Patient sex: M
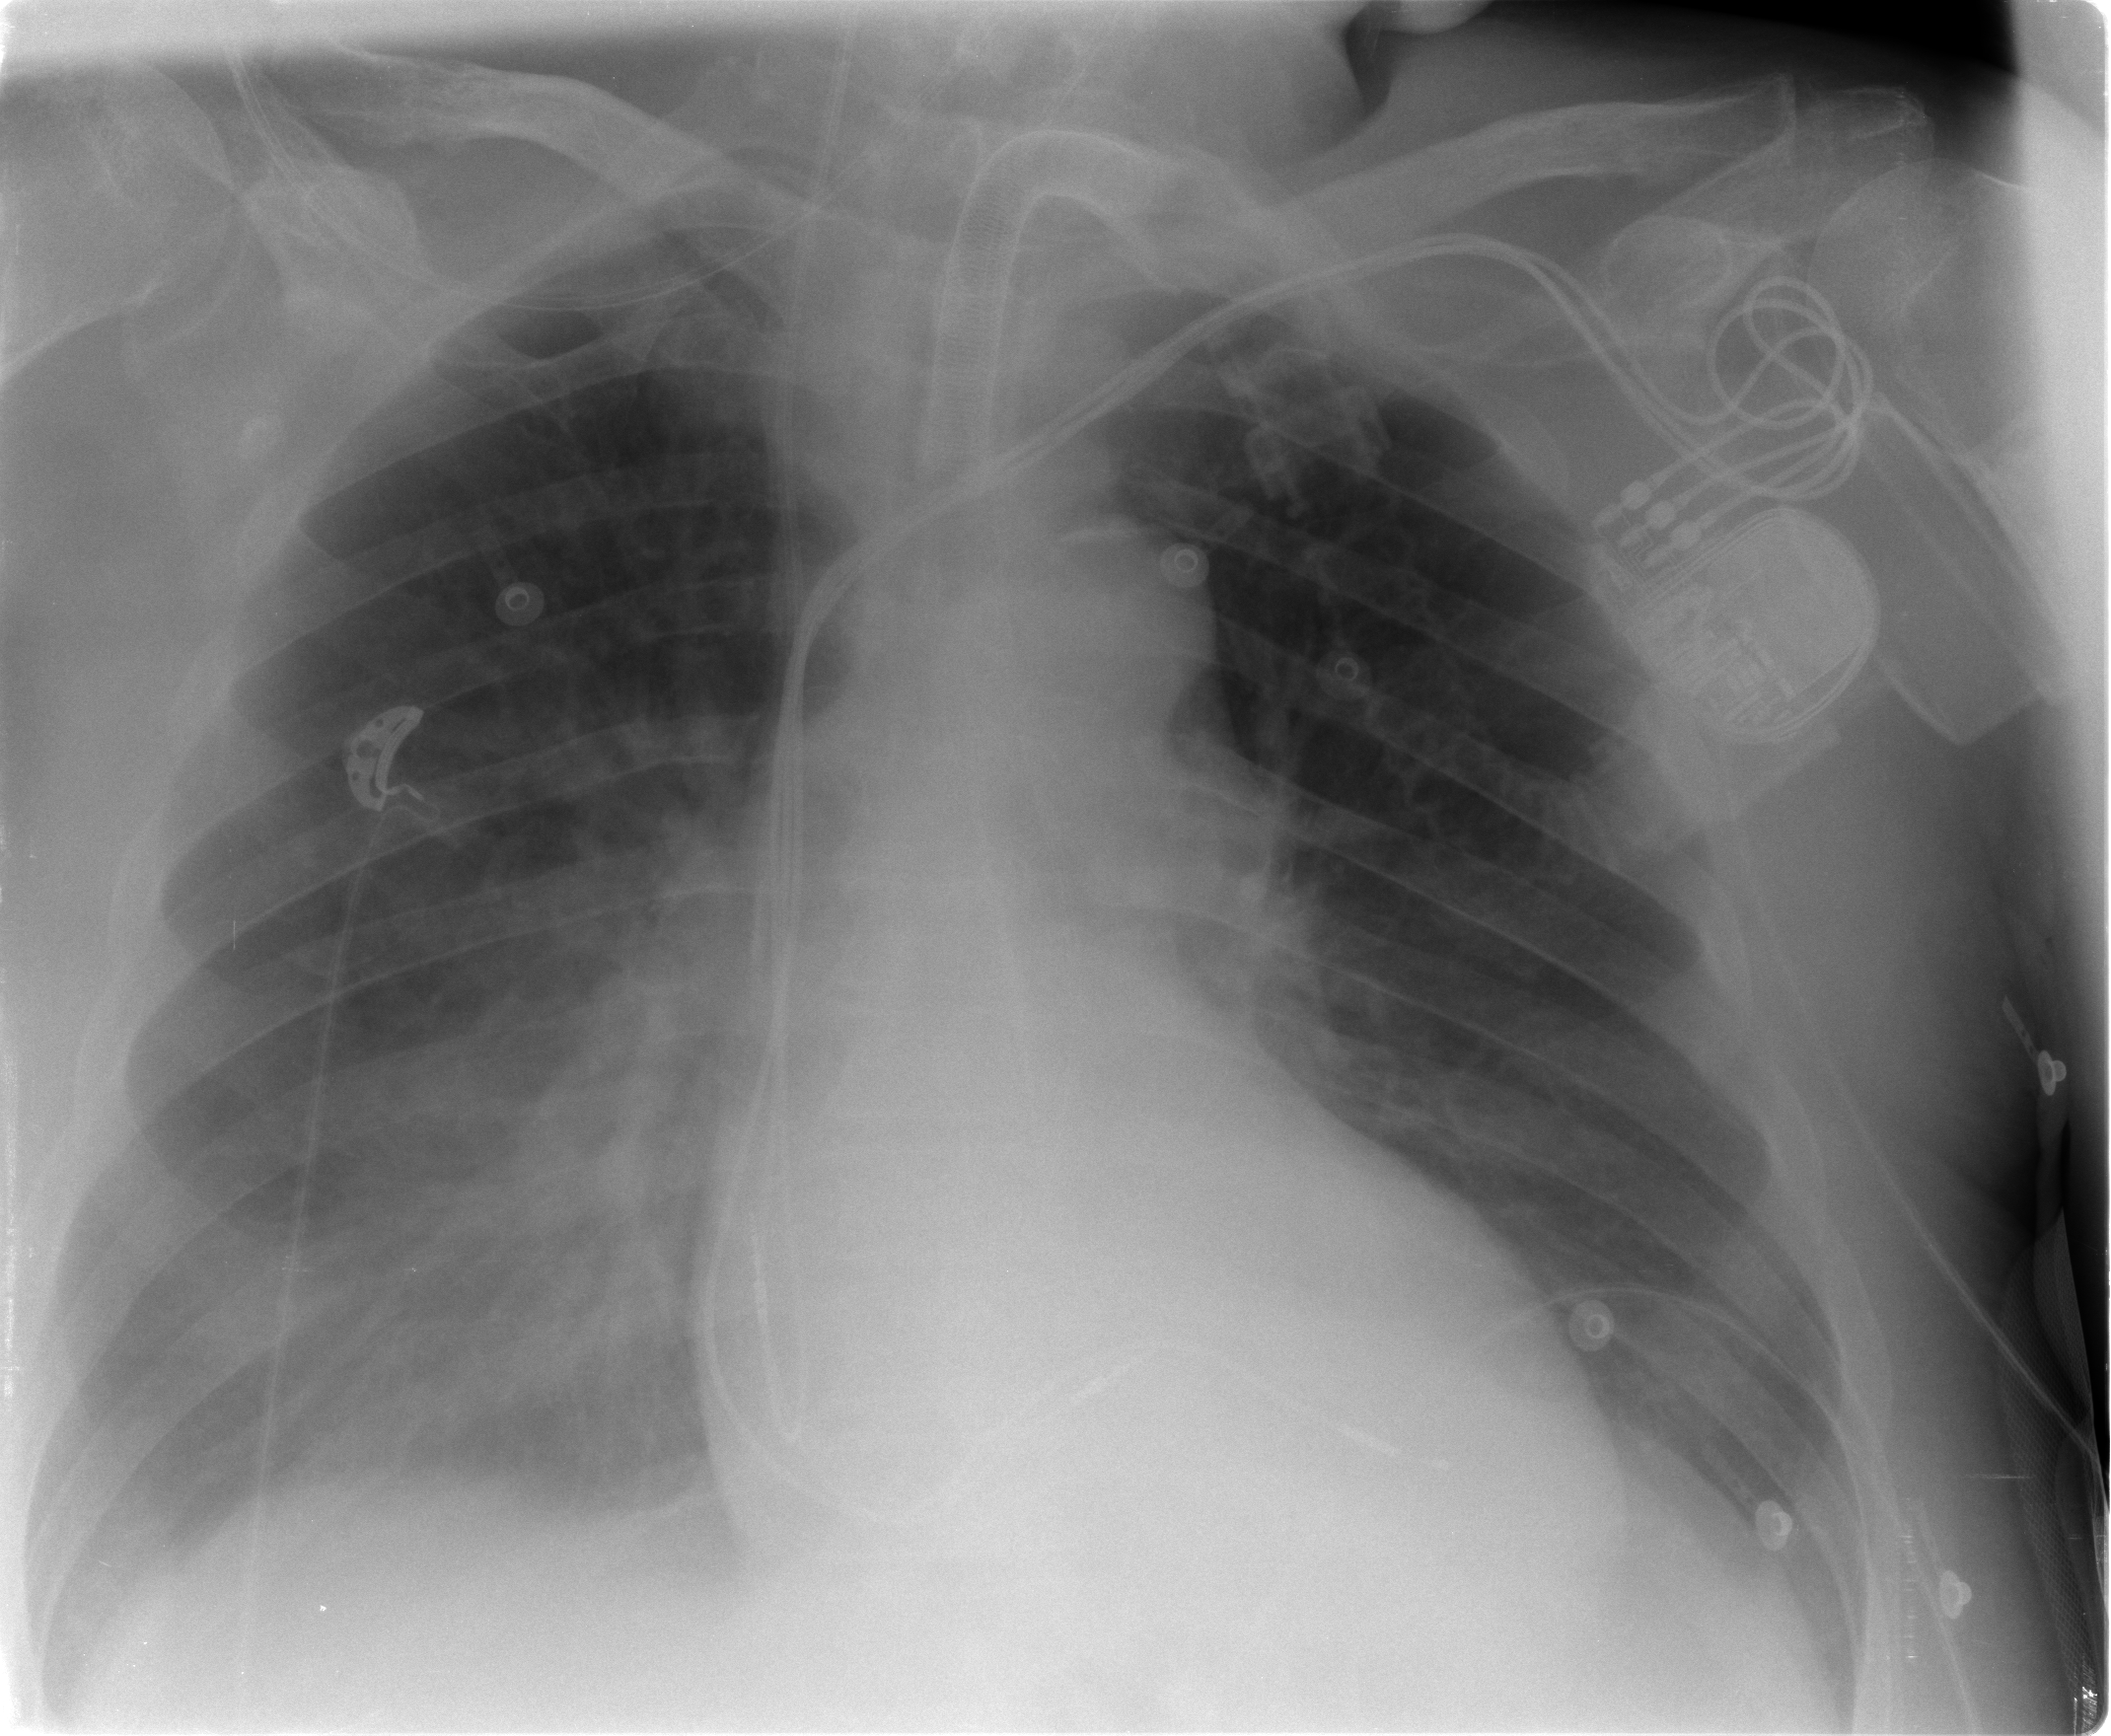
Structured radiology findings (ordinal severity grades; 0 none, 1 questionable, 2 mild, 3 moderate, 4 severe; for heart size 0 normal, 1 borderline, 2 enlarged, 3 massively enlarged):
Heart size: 0
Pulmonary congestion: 1
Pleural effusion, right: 0
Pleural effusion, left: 0
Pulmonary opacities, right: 0
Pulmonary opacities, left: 0
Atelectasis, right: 2
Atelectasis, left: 2